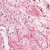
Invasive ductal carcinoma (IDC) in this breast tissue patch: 0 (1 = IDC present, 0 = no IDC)